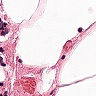
Metastatic tissue present: no